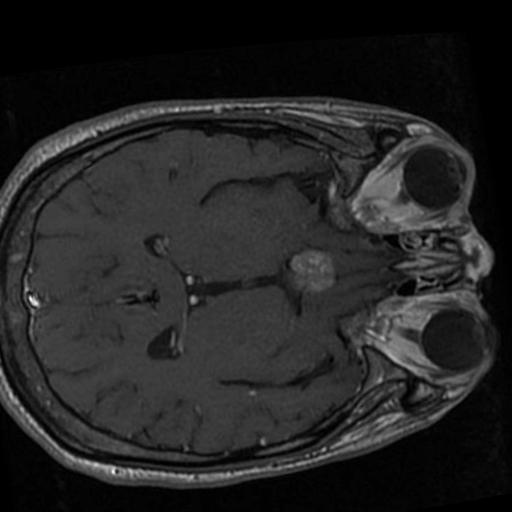
Label: brain_tumor